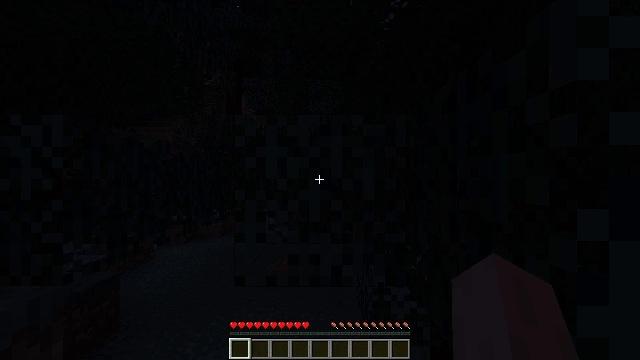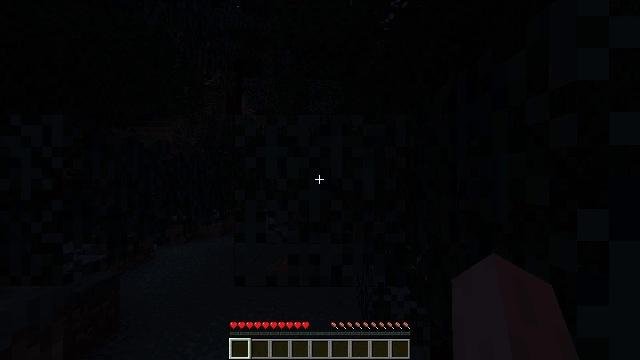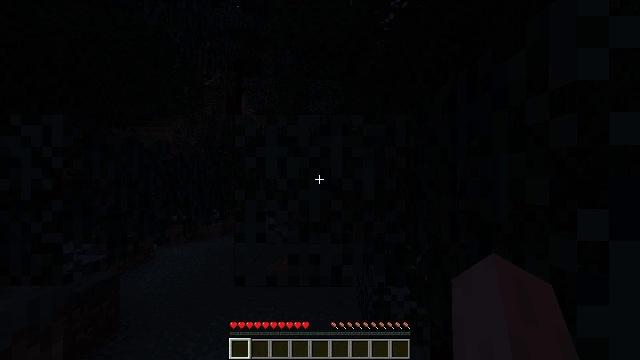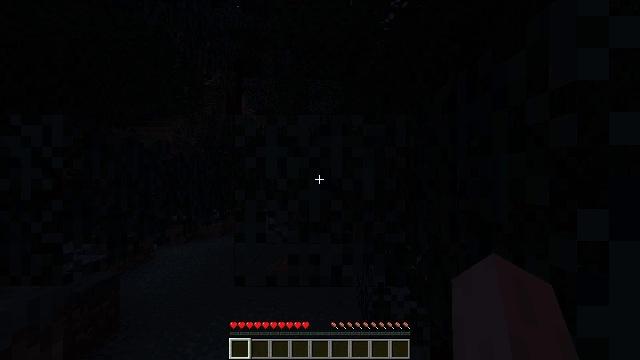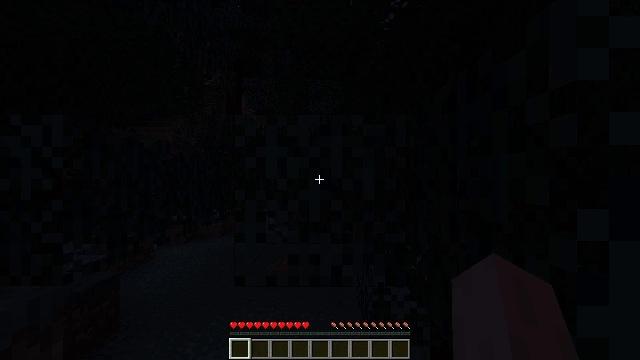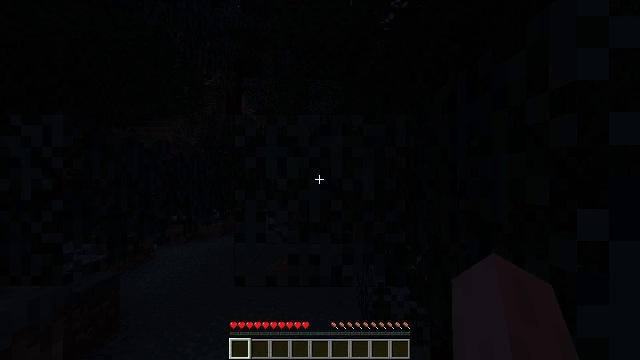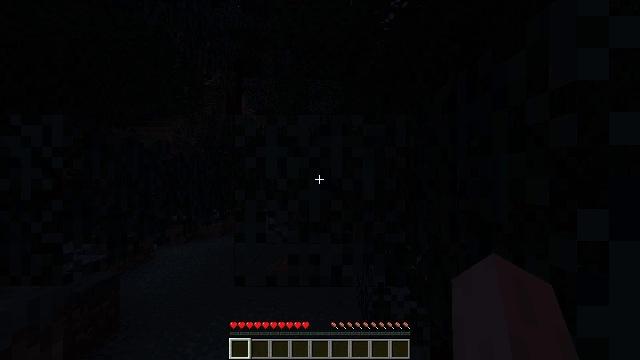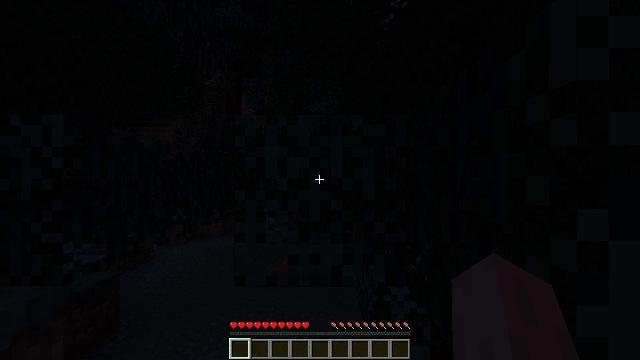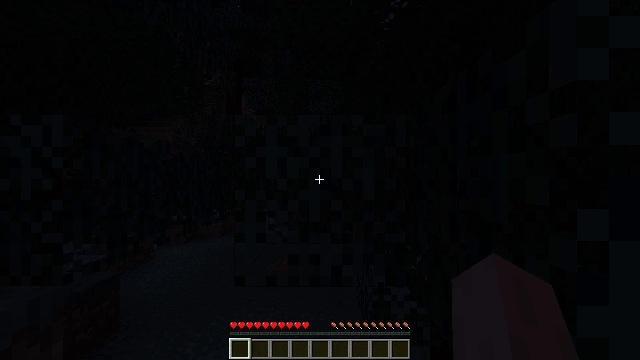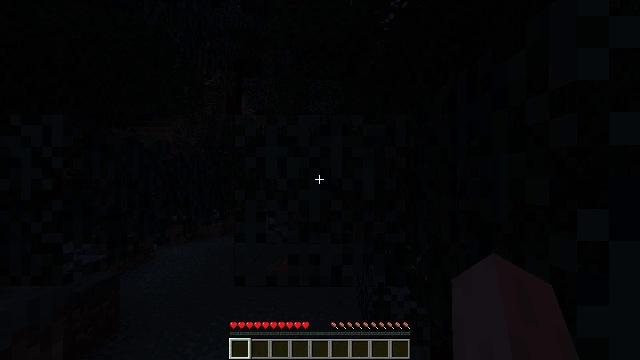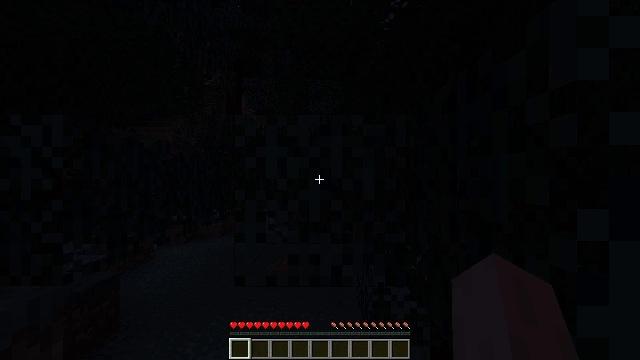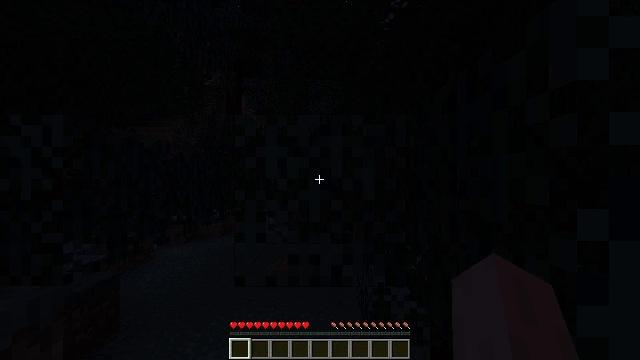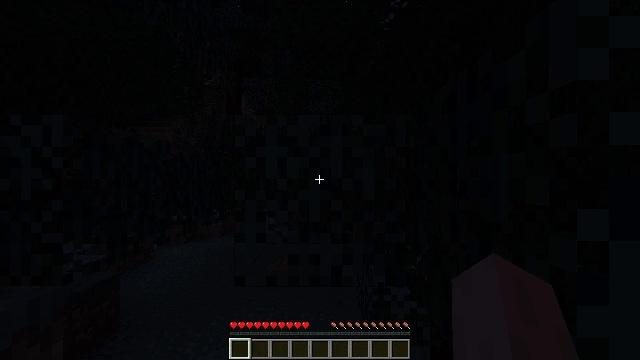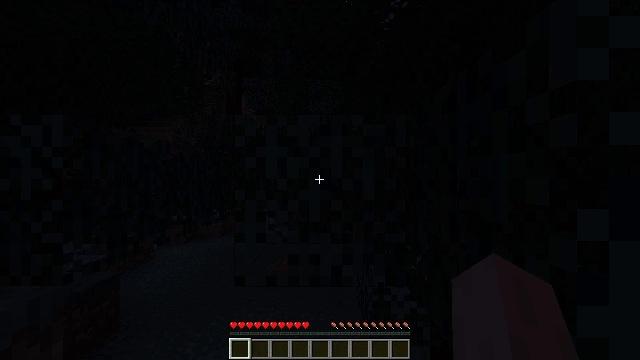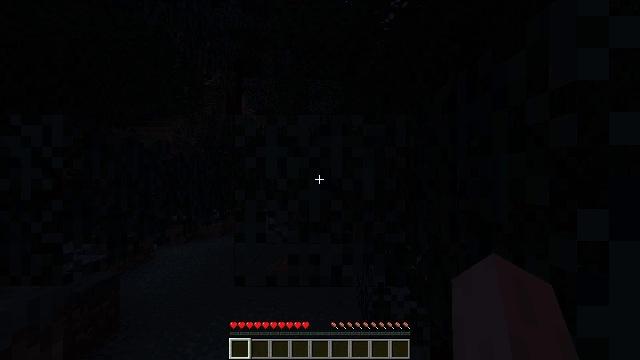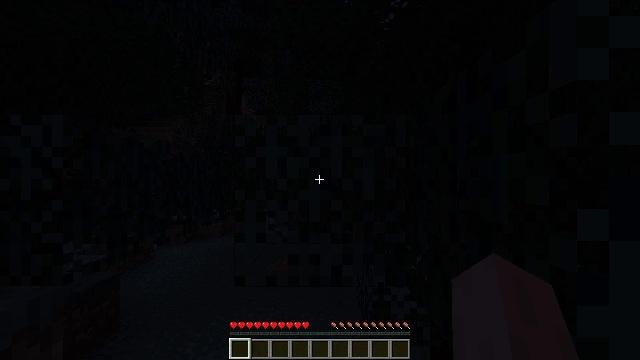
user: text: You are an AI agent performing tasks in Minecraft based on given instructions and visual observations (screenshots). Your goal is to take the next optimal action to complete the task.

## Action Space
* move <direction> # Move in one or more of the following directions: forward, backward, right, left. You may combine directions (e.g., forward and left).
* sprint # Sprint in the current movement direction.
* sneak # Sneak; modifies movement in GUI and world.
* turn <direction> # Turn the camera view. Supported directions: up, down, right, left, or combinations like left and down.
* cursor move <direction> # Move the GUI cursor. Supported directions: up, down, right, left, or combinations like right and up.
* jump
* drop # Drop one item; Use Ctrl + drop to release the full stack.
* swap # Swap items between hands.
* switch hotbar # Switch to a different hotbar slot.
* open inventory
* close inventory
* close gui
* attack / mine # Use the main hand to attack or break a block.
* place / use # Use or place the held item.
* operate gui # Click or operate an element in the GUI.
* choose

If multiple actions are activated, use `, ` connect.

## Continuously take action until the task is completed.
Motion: motion action
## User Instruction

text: Remove the ladder from its position.
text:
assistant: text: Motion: no_op
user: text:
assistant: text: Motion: no_op
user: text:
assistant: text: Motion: no_op
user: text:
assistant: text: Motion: no_op
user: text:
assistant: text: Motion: no_op
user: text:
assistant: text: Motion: no_op
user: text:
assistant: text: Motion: no_op
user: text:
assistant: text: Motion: no_op
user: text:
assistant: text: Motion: no_op
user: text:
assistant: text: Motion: no_op
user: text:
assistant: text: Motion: no_op
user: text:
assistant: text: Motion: no_op
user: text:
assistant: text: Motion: no_op
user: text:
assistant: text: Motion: no_op
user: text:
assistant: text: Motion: no_op
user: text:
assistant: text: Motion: no_op
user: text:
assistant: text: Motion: no_op
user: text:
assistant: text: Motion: no_op
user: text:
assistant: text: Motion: no_op
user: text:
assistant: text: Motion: no_op
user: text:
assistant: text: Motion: no_op
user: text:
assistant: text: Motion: no_op
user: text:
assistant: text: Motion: no_op
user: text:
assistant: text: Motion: no_op
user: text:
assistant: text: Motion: no_op
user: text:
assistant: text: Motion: no_op
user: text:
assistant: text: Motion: no_op
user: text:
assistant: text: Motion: no_op
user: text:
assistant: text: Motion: no_op
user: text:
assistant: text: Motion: no_op